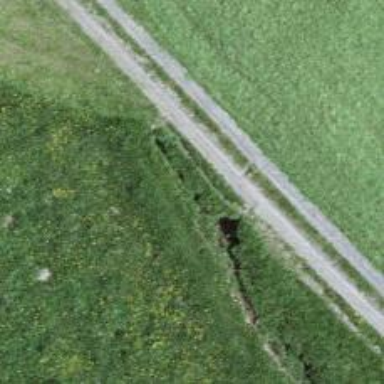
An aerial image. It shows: Culvert tunnel crossing ditch waterway.